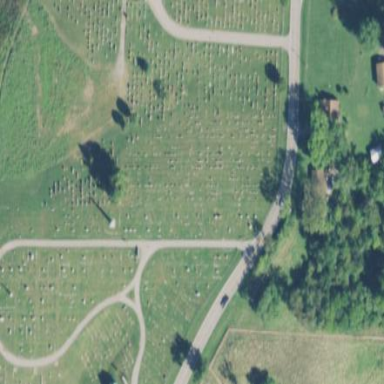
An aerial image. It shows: Cemetery.